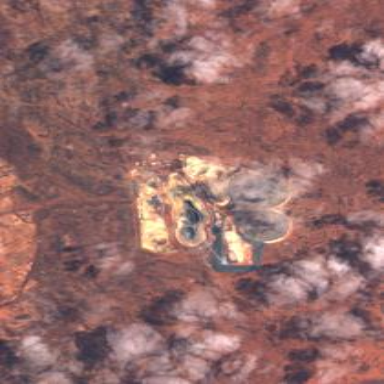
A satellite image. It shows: Industrial area designated for mining activities.